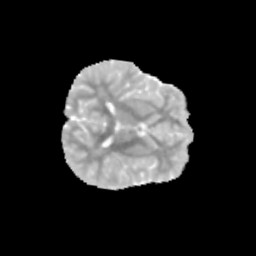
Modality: MD
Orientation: axial
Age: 9
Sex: male
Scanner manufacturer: siemens
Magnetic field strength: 3 T
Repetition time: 3.8 s
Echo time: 0.07 s